Interaction volume radius: 10 \u00c5
Interaction volume height: 15 \u00c5
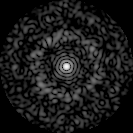
Disorder parameter: 0.8427